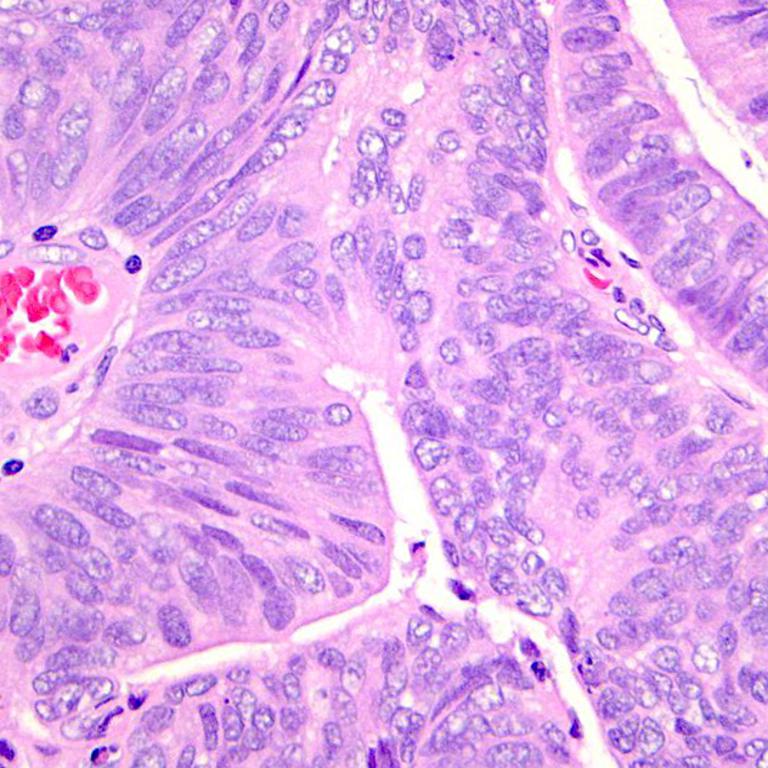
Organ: colon
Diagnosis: adenocarcinomas